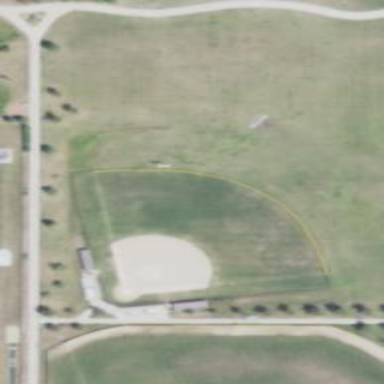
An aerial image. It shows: Softball pitch for leisure sports.